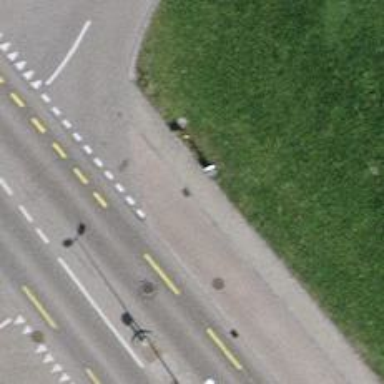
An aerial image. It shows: Bus stop with platform for public transport.